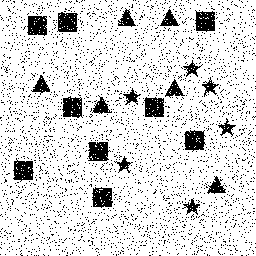
Squares: 9
Triangles: 6
Stars: 6
Total shapes: 21